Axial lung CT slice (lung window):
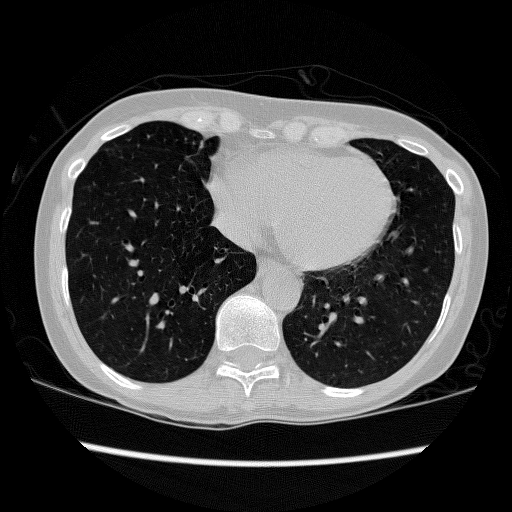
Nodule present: no